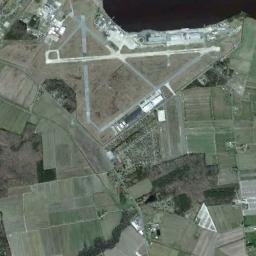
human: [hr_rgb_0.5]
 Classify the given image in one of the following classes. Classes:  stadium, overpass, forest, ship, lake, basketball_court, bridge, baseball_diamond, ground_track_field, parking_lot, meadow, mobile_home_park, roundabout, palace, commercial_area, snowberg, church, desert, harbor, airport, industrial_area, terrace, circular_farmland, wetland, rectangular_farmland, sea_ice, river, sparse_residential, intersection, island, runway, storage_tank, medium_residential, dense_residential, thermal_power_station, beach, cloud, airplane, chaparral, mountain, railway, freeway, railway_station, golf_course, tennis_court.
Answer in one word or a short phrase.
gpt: airport